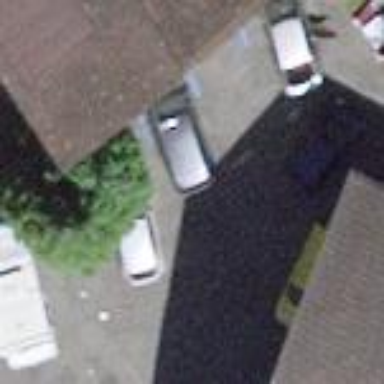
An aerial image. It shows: Parking area with asphalt surface.